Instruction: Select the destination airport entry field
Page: home
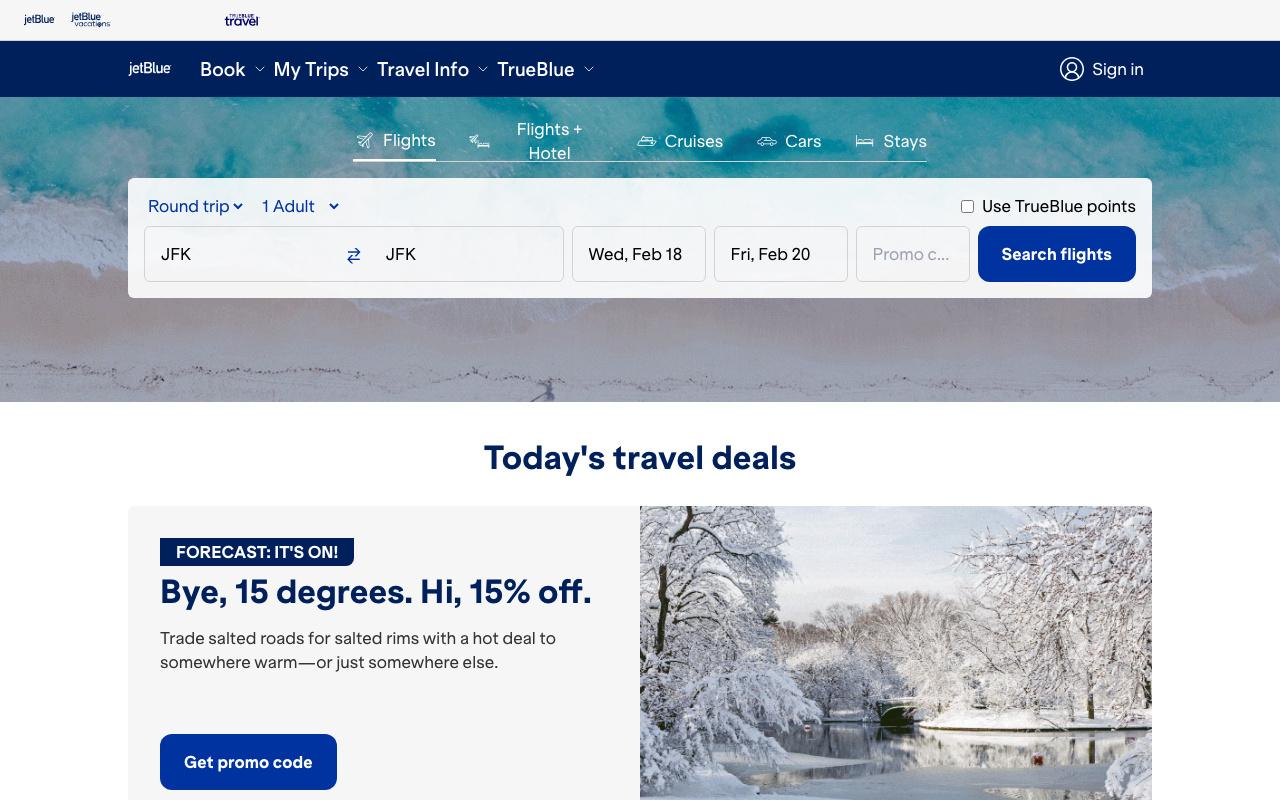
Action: click